Question: I am trying to place the logo at the top right side of the resume.

Below is the sharing link:
<URL>
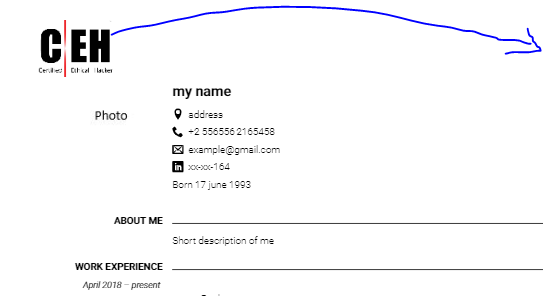
Answer: '''
% !TeX TS-program = xelatex
% vim: set textwidth=120:
% Example CV based on the 1.5-column-cv template. Main features:
% * uses the Roboto font family and IcoMoon icon set;
% * doesn't use colours, different font weights are used instead for styling;
% * because the CV fits on one page, header and footer is empty, since there isn't much useful info to put there;
% * includes a photo.
\documentclass[a4paper,10pt]{article}
% package imports
% ---------------
\usepackage[british]{babel} % for correct language and hyphenation and stuff
\usepackage{calc} % for easier length calculations (infix notation)
\usepackage{enumitem} % for configuring list environments
\usepackage{fancyhdr} % for setting header and footer
\usepackage{fontspec} % for fonts
\usepackage{geometry} % for setting margins (\newgeometry)
\usepackage{graphicx} % for pictures
\usepackage{microtype} % for microtypography stuff
\usepackage{xcolor} % for colours
% margin and column widths
% ------------------------
% margins
\newgeometry{left=15mm,right=15mm,top=15mm,bottom=15mm}
% width of the gap between left and right column
\newlength{\cvcolumngapwidth}
\setlength{\cvcolumngapwidth}{3.5mm}
% left column width
\newlength{\cvleftcolumnwidth}
\setlength{\cvleftcolumnwidth}{44.5mm}
% right column width
\newlength{\cvrightcolumnwidth}
\setlength{\cvrightcolumnwidth}{\textwidth-\cvleftcolumnwidth-\cvcolumngapwidth}
% set paragraph indentation to 0, because it screws up the whole layout otherwise
\setlength{\parindent}{0mm}
% style definitions
% -----------------
% style categories explanation:
% * \cvnameXXX is used for the name;
% * \cvsectionXXX is used for section names (left column, accompanied by a horizontal rule);
% * \cvtitleXXX is used for job/education titles (right column);
% * \cvdurationXXX is used for job/education durations (left column);
% * \cvheadingXXX is used for headings (left column);
% * \cvmainXXX (and \setmainfont) is used for main text;
% * \cvruleXXX is used for the horizontal rules denoting sections.
% font families
\defaultfontfeatures{Ligatures=TeX} % reportedly a good idea, see https://tex.stackexchange.com/a/37251
\newfontfamily{\cvnamefont}{Roboto Medium}
\newfontfamily{\cvsectionfont}{Roboto Medium}
\newfontfamily{\cvtitlefont}{Roboto}
\newfontfamily{\cvdurationfont}{Roboto Light Italic}
\newfontfamily{\cvheadingfont}{Roboto}
\setmainfont{Roboto Light}
% colours
\definecolor{cvnamecolor}{HTML}{000000}
\definecolor{cvsectioncolor}{HTML}{000000}
\definecolor{cvtitlecolor}{HTML}{000000}
\definecolor{cvdurationcolor}{HTML}{000000}
\definecolor{cvheadingcolor}{HTML}{000000}
\definecolor{cvmaincolor}{HTML}{000000}
\definecolor{cvrulecolor}{HTML}{000000}
\color{cvmaincolor}
% styles
\newcommand{\cvnamestyle}[1]{{\Large\cvnamefont\textcolor{cvnamecolor}{#1}}}
\newcommand{\cvsectionstyle}[1]{{\normalsize\cvsectionfont\textcolor{cvsectioncolor}{#1}}}
\newcommand{\cvtitlestyle}[1]{{\large\cvtitlefont\textcolor{cvtitlecolor}{#1}}}
\newcommand{\cvdurationstyle}[1]{{\small\cvdurationfont\textcolor{cvdurationcolor}{#1}}}
\newcommand{\cvheadingstyle}[1]{{\normalsize\cvheadingfont\textcolor{cvheadingcolor}{#1}}}
% inter-item spacing
% ------------------
% vertical space after personal info and standard CV items
\newlength{\cvafteritemskipamount}
\setlength{\cvafteritemskipamount}{5mm plus 1.25mm minus 1.25mm}
% vertical space after sections
\newlength{\cvaftersectionskipamount}
\setlength{\cvaftersectionskipamount}{2mm plus 0.5mm minus 0.5mm}
% extra vertical space to be used when a section starts with an item with a heading (e.g. in the skills section),
% so that the heading does not follow the section name too closely
\newlength{\cvbetweensectionandheadingextraskipamount}
\setlength{\cvbetweensectionandheadingextraskipamount}{1mm plus 0.25mm minus 0.25mm}
% intra-item spacing
% ------------------
% vertical space after name
\newlength{\cvafternameskipamount}
\setlength{\cvafternameskipamount}{3mm plus 0.75mm minus 0.75mm}
% vertical space after personal info lines
\newlength{\cvafterpersonalinfolineskipamount}
\setlength{\cvafterpersonalinfolineskipamount}{2mm plus 0.5mm minus 0.5mm}
% vertical space after titles
\newlength{\cvaftertitleskipamount}
\setlength{\cvaftertitleskipamount}{1mm plus 0.25mm minus 0.25mm}
% value to be used as parskip in right column of CV items and itemsep in lists (same for both, for consistency)
\newlength{\cvparskip}
\setlength{\cvparskip}{0.5mm plus 0.125mm minus 0.125mm}
% set global list configuration (use parskip as itemsep, and no separation otherwise)
\setlist{parsep=0mm,topsep=0mm,partopsep=0mm,itemsep=\cvparskip}
% CV commands
% -----------
% creates a "personal info" CV item with the given left and right column contents, with appropriate vertical space after
% @param #1 left column content (should be the CV photo)
% @param #2 right column content (should be the name and personal info)
\newcommand{\cvpersonalinfo}[2]{
% left and right column
\begin{minipage}[t]{\cvleftcolumnwidth}
\vspace{0mm} % XXX hack to align to top, see https://tex.stackexchange.com/a/11632
\raggedleft #1
\end{minipage}% XXX necessary comment to avoid unwanted space
\hspace{\cvcolumngapwidth}% XXX necessary comment to avoid unwanted space
\begin{minipage}[t]{\cvrightcolumnwidth}
\vspace{0mm} % XXX hack to align to top, see https://tex.stackexchange.com/a/11632
#2
\end{minipage}
% space after
\vspace{\cvafteritemskipamount}
}
% typesets a name, with appropriate vertical space after
% @param #1 name text
\newcommand{\cvname}[1]{
% name
\cvnamestyle{#1}
% space after
\vspace{\cvafternameskipamount}
}
% typesets a line of personal info beginning with an icon, with appropriate vertical space after
% @param #1 parameters for the \includegraphics command used to include the icon
% @param #2 icon filename
% @param #3 line text
\newcommand{\cvpersonalinfolinewithicon}[3]{
% icon, vertically aligned with text (see https://tex.stackexchange.com/a/129463)
\raisebox{.5\fontcharht\font'E-.5\height}{\includegraphics[#1]{#2}}
% text
#3
% space after
\vspace{\cvafterpersonalinfolineskipamount}
}
% creates a "section" CV item with the given left column content, a horizontal rule in the right column, and with
% appropriate vertical space after
% @param #1 left column content (should be the section name)
\newcommand{\cvsection}[1]{
% left and right column
\begin{minipage}[t]{\cvleftcolumnwidth}
\raggedleft\cvsectionstyle{#1}
\end{minipage}% XXX necessary comment to avoid unwanted space
\hspace{\cvcolumngapwidth}% XXX necessary comment to avoid unwanted space
\begin{minipage}[t]{\cvrightcolumnwidth}
\textcolor{cvrulecolor}{\rule{\cvrightcolumnwidth}{0.3mm}}
\end{minipage}
% space after
\vspace{\cvaftersectionskipamount}
}
% creates a standard, multi-purpose CV item with the given left and right column contents, parskip set to cvparskip
% in the right column, and with appropriate vertical space after
% @param #1 left column content
% @param #2 right column content
\newcommand{\cvitem}[2]{
% left and right column
\begin{minipage}[t]{\cvleftcolumnwidth}
\raggedleft #1
\end{minipage}% XXX necessary comment to avoid unwanted space
\hspace{\cvcolumngapwidth}% XXX necessary comment to avoid unwanted space
\begin{minipage}[t]{\cvrightcolumnwidth}
\setlength{\parskip}{\cvparskip} #2
\end{minipage}
% space after
\vspace{\cvafteritemskipamount}
}
% typesets a title, with appropriate vertical space after
% @param #1 title text
\newcommand{\cvtitle}[1]{
% title
\cvtitlestyle{#1}
% space after
\vspace{\cvaftertitleskipamount}
% XXX need to subtract cvparskip here, because it is automatically inserted after the title "paragraph"
\vspace{-\cvparskip}
}
% header and footer
% -----------------
% set empty header and footer
\pagestyle{empty}
% preamble end/document start
% ===========================
\begin{document}
% personal info
% -------------
\hfill\includegraphics[height=20mm]{CEH.jpg}
\cvpersonalinfo{
% photo
\includegraphics[height=36mm]{photo.JPG}
}{
% name
\cvname{my name}
% address
\cvpersonalinfolinewithicon{height=4mm}{072-location.pdf}{
address
}
% phone number
\cvpersonalinfolinewithicon{height=4mm}{067-phone.pdf}{
+2 556556\,<PHONE>\
}
% email address
\cvpersonalinfolinewithicon{height=4mm}{070-envelop.pdf}{
example@gmail.com
}
% LinkedIn account
\cvpersonalinfolinewithicon{height=4mm}{458-linkedin.pdf}{
xx-xx-164
}
% date of birth
Born 17 june 1993
}
\vspace{\baselineskip}
\cvsection{ABOUT ME}
\vspace{\cvbetweensectionandheadingextraskipamount}
\cvitem{
\cvheadingstyle{}
}{
Short description of me
}
% work experience
% ---------------
\cvsection{WORK EXPERIENCE}
% Fake Company 2
\cvitem{
\cvdurationstyle{April 2018 -- present}
}
{
\cvtitle{Intern }
% \subtitle{xxx xx Bank, xx}
\begin{itemize}[leftmargin=*]
\item details of job
\end{itemize}
}
\vspace{\baselineskip}
% education
% ---------
\cvsection{EDUCATION}
\vspace{\baselineskip}
% education
% ---------
\cvsection{CERTIFICATIONS}
\vspace{\cvbetweensectionandheadingextraskipamount}
% driving licence
\cvitem{
\cvheadingstyle{}
}{
\begin{itemize}
\item foo
\end{itemize}
}
% skills
% ------
\cvsection{TECHNICAL SKILLS}
\vspace{\cvbetweensectionandheadingextraskipamount}
\cvitem{
\cvheadingstyle{Programming Languages}
}{
\begin{itemize}
\item C
\item Python
\end{itemize}
}
\cvitem{
\cvheadingstyle{Operating Systems}
}{
\begin{itemize}
\item Ubuntu
\item Windows
\end{itemize}
}
\cvsection{PERSONAL DETAILS}
\vspace{\cvbetweensectionandheadingextraskipamount}
% languages
\cvitem{
\cvheadingstyle{Languages Known}
}{
\begin{itemize}
\item foo
\end{itemize}
}
\cvsection{EXTRA CURRICULAR ACTIVITIES}
\vspace{\cvbetweensectionandheadingextraskipamount}
\cvitem{
\cvheadingstyle{}
}{
}
\end{document}
'''
<URL>